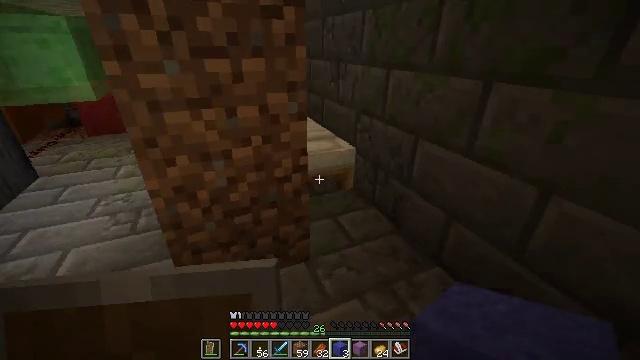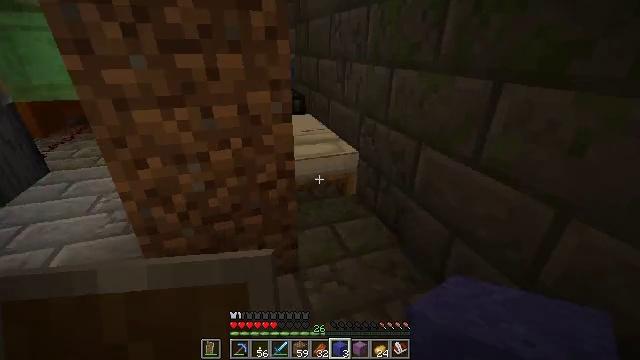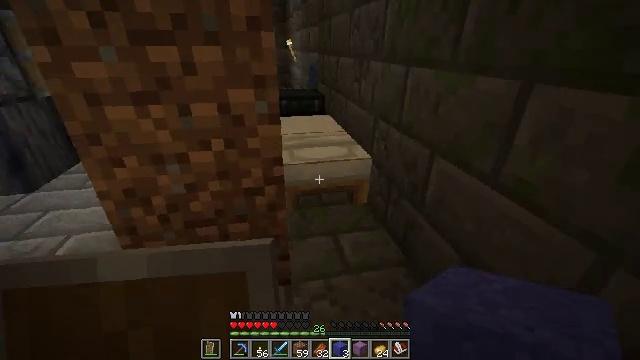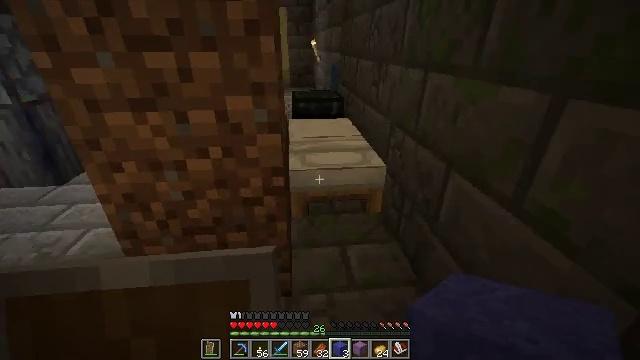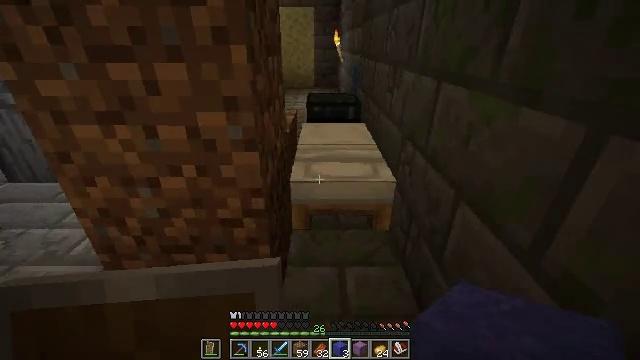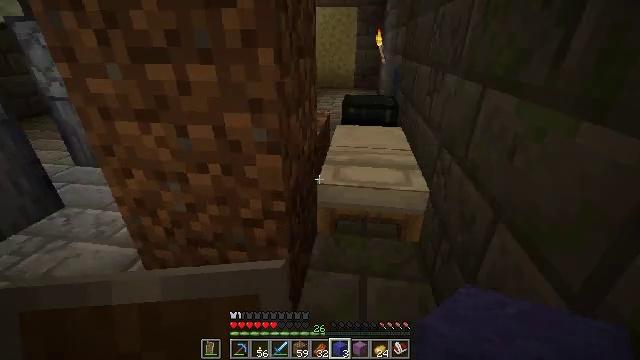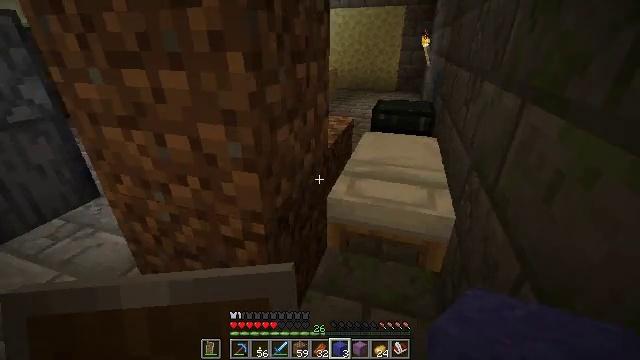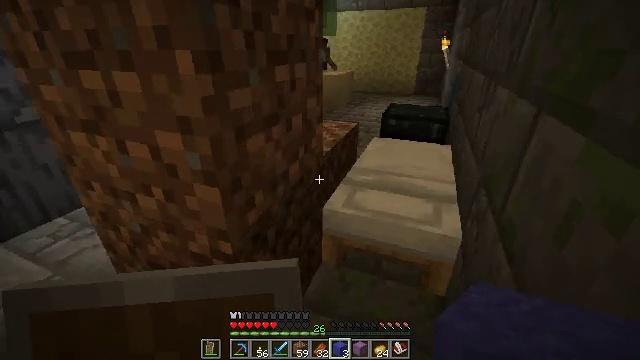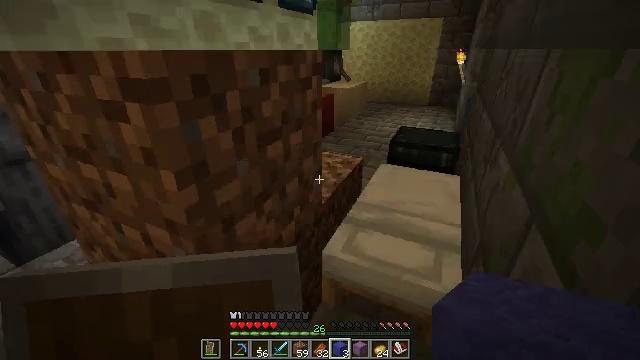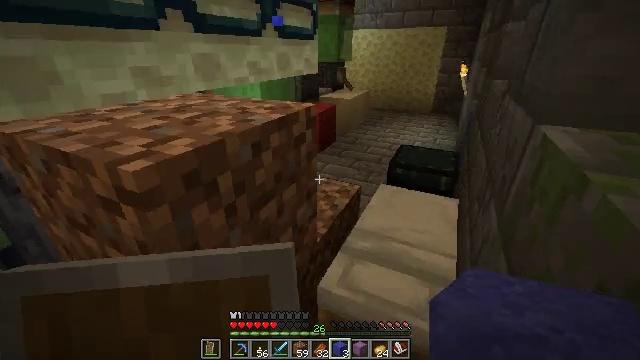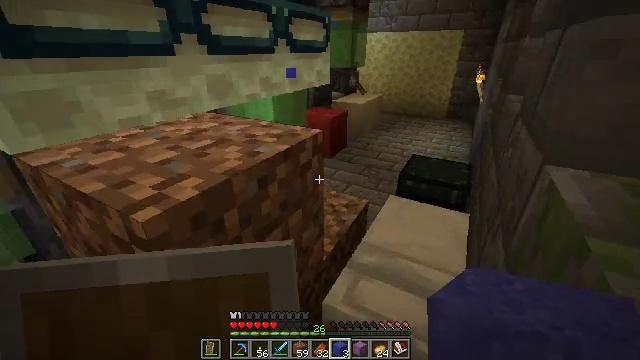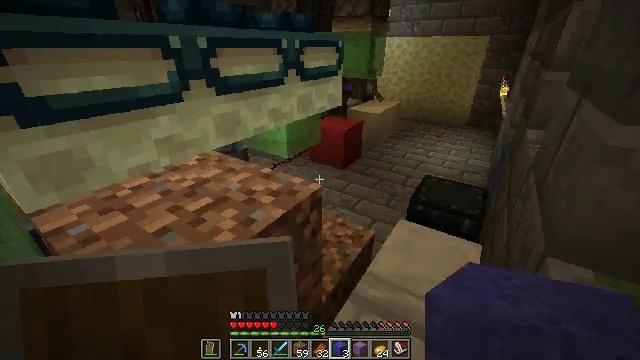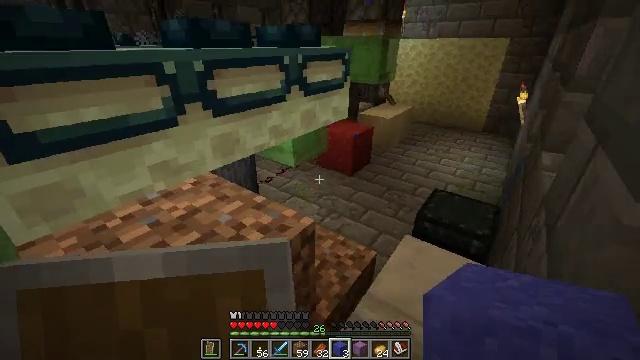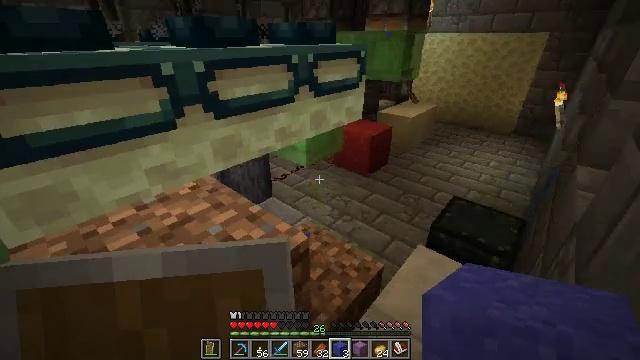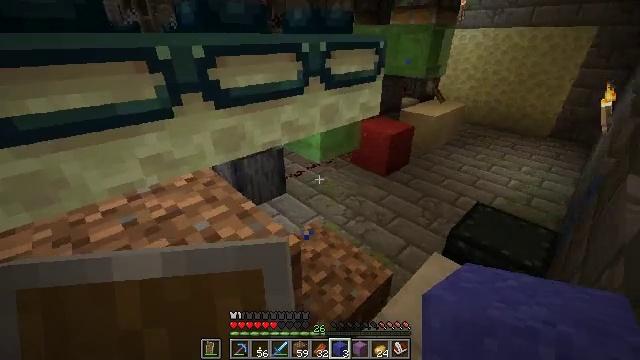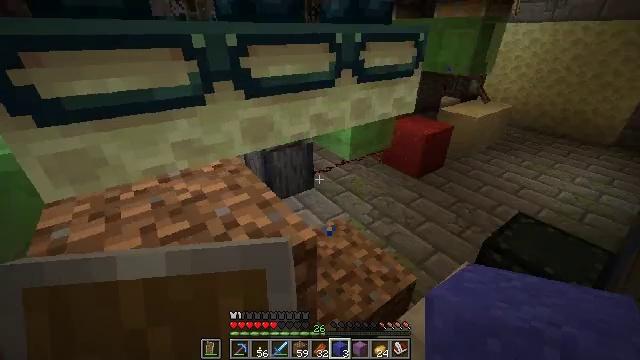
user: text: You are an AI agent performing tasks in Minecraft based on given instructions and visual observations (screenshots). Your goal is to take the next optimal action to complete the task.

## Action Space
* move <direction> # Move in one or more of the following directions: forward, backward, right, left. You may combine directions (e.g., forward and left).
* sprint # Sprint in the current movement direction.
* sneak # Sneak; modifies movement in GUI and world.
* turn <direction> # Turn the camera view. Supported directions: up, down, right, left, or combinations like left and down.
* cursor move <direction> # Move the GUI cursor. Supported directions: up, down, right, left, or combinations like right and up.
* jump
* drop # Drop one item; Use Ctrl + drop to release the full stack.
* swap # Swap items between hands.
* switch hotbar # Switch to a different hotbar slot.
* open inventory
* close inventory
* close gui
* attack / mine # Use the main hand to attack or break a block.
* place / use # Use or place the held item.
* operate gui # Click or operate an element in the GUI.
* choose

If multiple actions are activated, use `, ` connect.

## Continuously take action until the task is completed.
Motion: motion action
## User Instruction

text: Retrieve polished basalt from the environment.
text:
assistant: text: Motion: move forward and move right, turn left
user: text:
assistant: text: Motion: move forward and move right, turn left
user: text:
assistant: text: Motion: move forward and move right, turn left
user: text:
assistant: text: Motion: move forward and move right, turn left
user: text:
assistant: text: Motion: move forward and move right, turn left
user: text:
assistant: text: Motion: move forward and move right, turn left
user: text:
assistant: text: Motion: move forward and move right, turn left
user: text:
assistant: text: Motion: move forward and move right, turn left, jump
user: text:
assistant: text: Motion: move forward and move right, jump
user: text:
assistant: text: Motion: move forward and move right, turn left, jump
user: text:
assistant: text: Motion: move forward and move right, turn left, jump
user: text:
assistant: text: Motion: move forward and move right, turn left
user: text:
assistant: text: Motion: move forward and move right, turn left and down
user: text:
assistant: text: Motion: move forward and move right, turn left
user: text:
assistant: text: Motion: move forward and move right, turn left
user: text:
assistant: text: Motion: move forward and move right, turn left
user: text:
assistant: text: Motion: move forward and move right, turn left
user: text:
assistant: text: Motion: move right, turn left
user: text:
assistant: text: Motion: no_op
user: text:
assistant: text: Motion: no_op
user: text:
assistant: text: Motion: no_op
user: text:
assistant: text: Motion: no_op
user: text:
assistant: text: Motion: no_op
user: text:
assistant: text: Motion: no_op
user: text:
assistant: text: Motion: no_op
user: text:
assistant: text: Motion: no_op
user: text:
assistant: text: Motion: no_op
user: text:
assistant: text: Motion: no_op
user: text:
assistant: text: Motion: no_op
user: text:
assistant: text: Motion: no_op